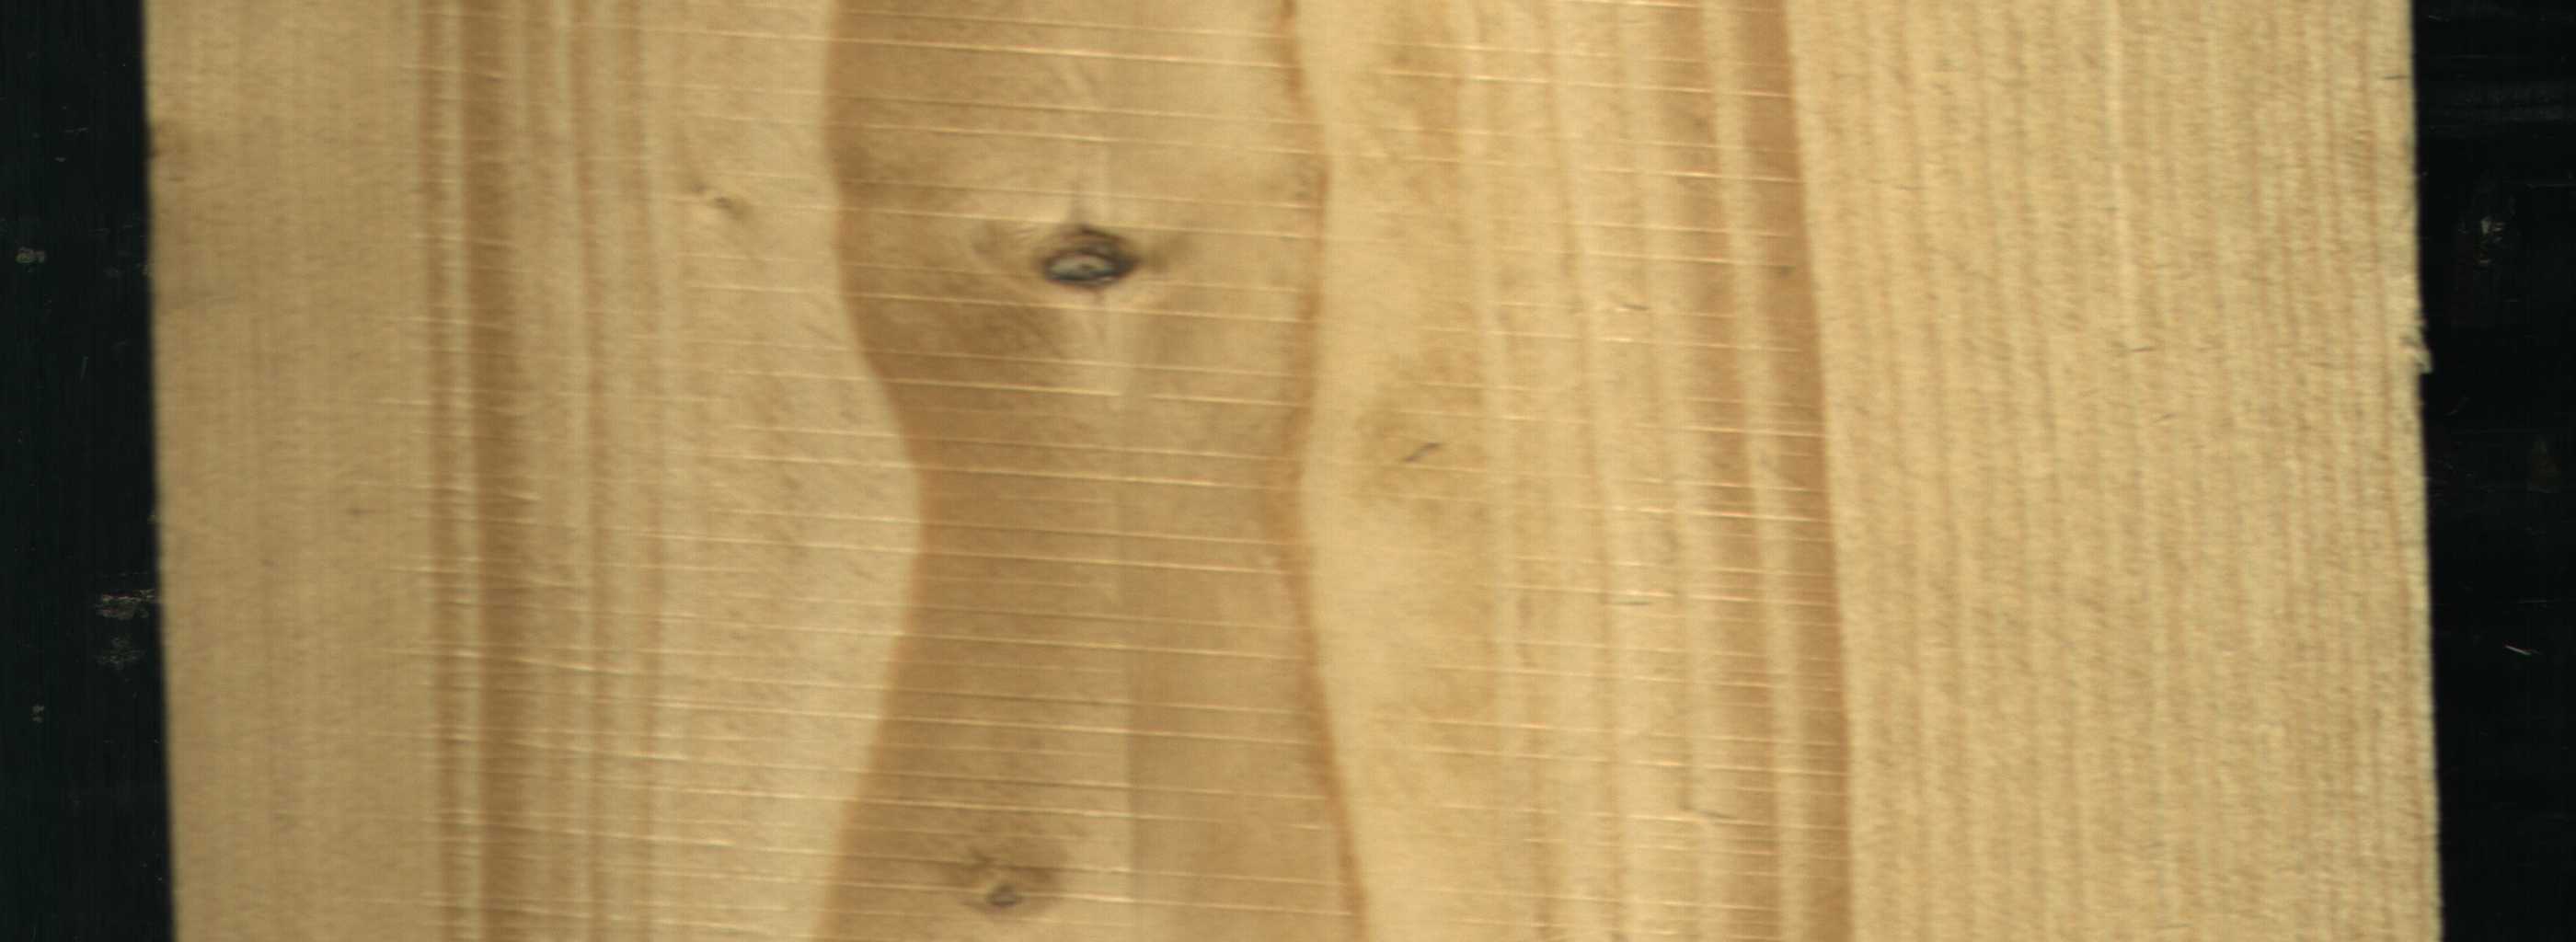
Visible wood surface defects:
Live_Knot